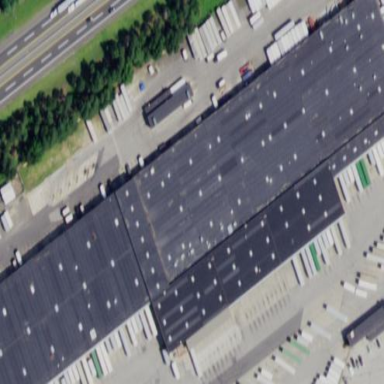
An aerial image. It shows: Building that serves as post depot.